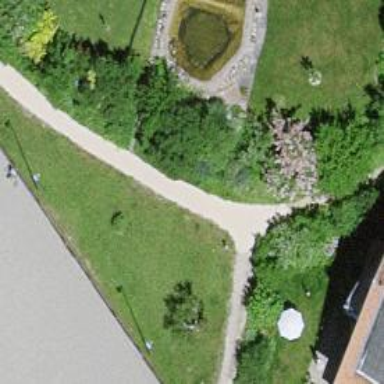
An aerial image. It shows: Path.